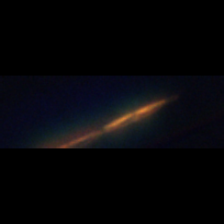
Taxon: Psuedo-nitzschia
Group: Diatoms